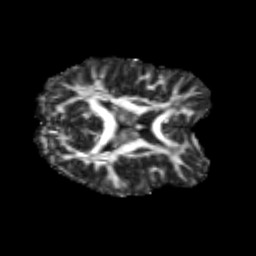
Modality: FA
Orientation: axial
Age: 21
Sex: male
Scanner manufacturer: siemens
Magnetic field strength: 3 T
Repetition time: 3.5 s
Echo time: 0.125 s